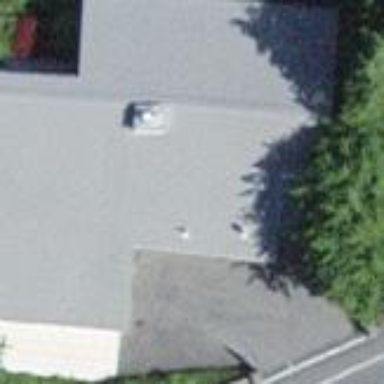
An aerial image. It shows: Building.